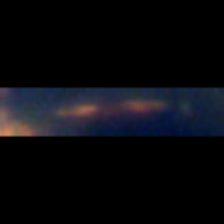
Taxon: Psuedo-nitzschia
Group: Diatoms